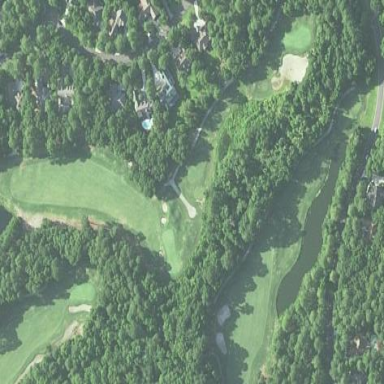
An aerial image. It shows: Golf fairway surrounded by grass.